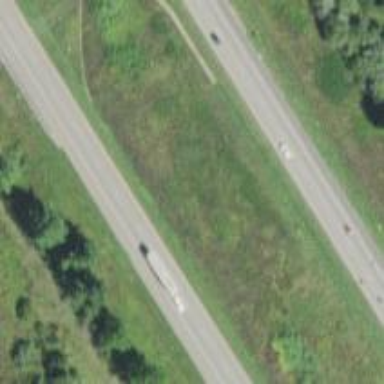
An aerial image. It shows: View of motorway.